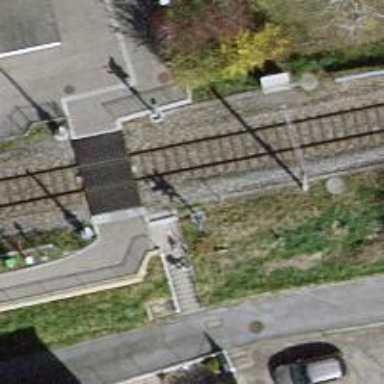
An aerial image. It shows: Railway crossing.